Question: I generate Entity Data Model in Visual studio from the database.
However, I noticed that it does not generate neither relationships nor navigation properties from some foreign keys. It occurs when the foreign key contsraints are defined with the disabled option 'Enforce Foreign Key Constraint', like in the following exhibit (from SSMS).
Is there any way to deal with this? Unfortunately I cannot alter my database schema.

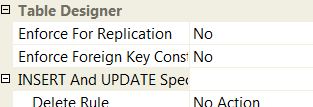
Answer: You can add them manually from the designer but it can have some consequences depending on the version of entity framework yo are using.
If you simply add association from the toolbox it by default creates independent association. Independent association must be mapped to the database counterpart. It means that you must manually open EDMX and cheat EF by modifying SSDL (you will add relation to SSDL part manually which can be quite hard task - follow SSDL reference: <URL>. EF will believe that this relation exists in the database. Once you modify SSDL manually you cannot use any more. It will delete all your manual changes.
If you are using EFv4 you can use <URL>. Foreign key association is not mapped but it cannot be used to define many-to-many relation.
The problem will occur if data in the database doesn't enforce the relation (which can happen because FKs are disabled). In such case your application will not work and there will be no way around this except repairing data integrity in the database or removing the association from the model.
The best solution for you is turning on FKs in the database!